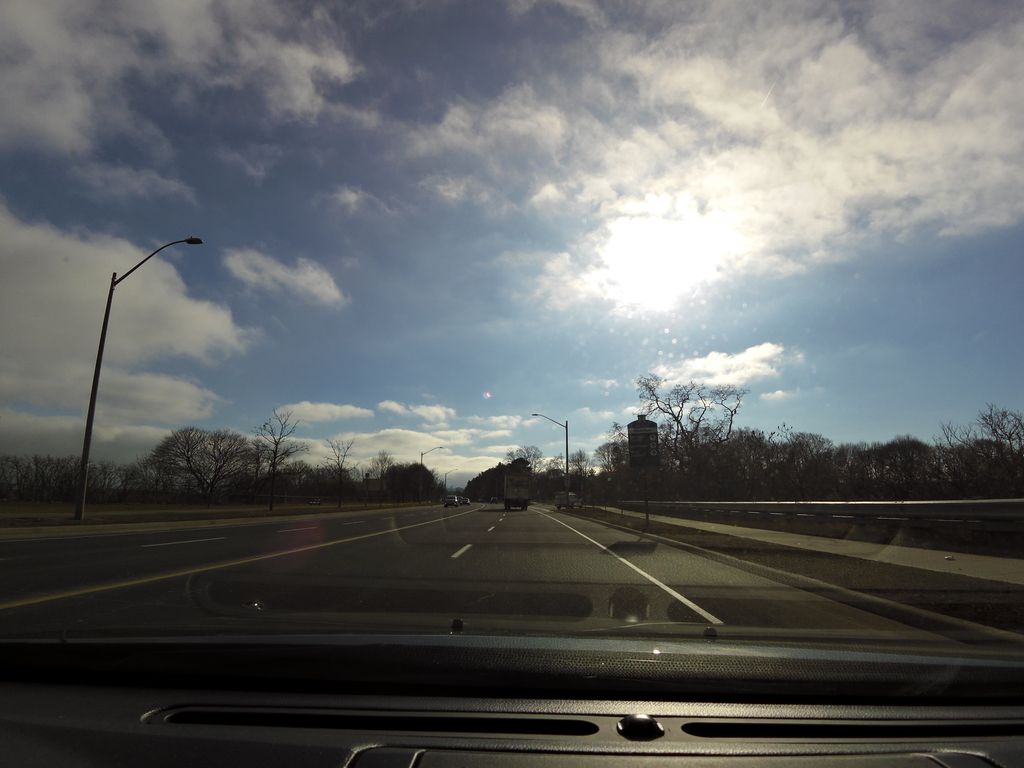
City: hamilton